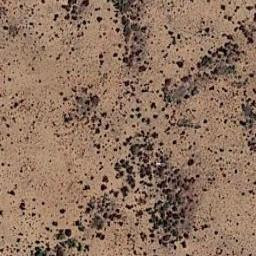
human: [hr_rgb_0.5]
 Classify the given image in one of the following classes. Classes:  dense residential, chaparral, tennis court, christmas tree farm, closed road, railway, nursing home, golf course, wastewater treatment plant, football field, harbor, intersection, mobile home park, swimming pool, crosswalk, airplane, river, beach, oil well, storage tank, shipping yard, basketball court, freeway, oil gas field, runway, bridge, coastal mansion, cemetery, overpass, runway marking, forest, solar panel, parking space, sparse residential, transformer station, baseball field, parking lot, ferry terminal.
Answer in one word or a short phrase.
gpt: chaparral